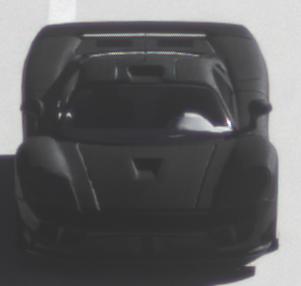
Make: Saleen
Model: S7
Detailed model: -
Model produced from: 2000
Model produced until: 2008
Doors: 2
Color: black
Road condition: dry road
Daytime: morning or afternoon
Contrast: high contrast